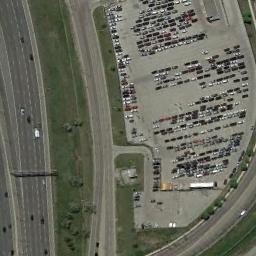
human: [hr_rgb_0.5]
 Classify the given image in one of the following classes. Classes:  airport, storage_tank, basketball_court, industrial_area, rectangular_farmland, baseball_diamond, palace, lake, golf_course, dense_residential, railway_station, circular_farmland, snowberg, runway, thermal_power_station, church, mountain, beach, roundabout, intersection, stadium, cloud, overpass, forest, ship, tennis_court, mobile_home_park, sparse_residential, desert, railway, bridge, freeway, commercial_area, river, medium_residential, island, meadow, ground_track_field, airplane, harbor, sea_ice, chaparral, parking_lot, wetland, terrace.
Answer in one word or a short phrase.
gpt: parking_lot